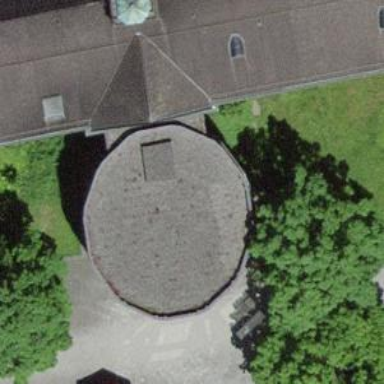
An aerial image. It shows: Building with flat concrete roof.